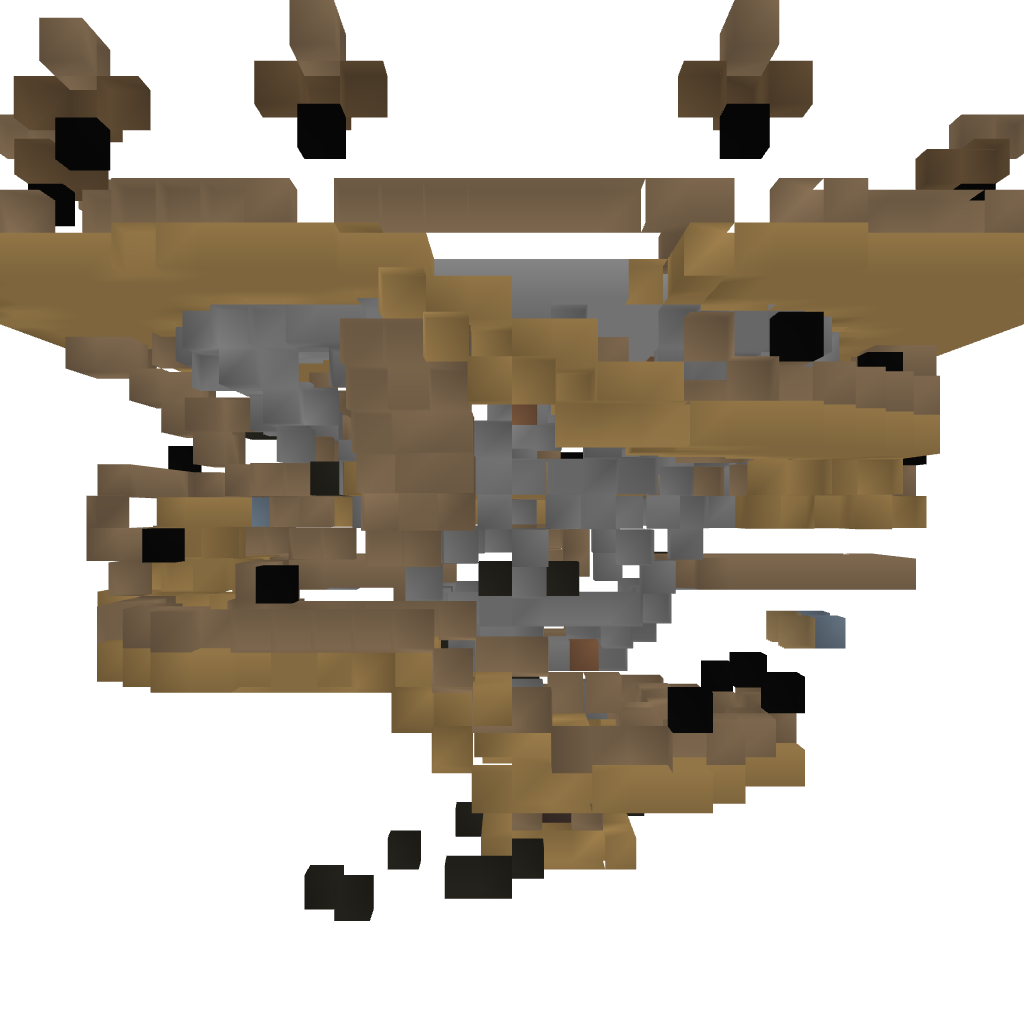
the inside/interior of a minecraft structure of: Floating island with stairs!